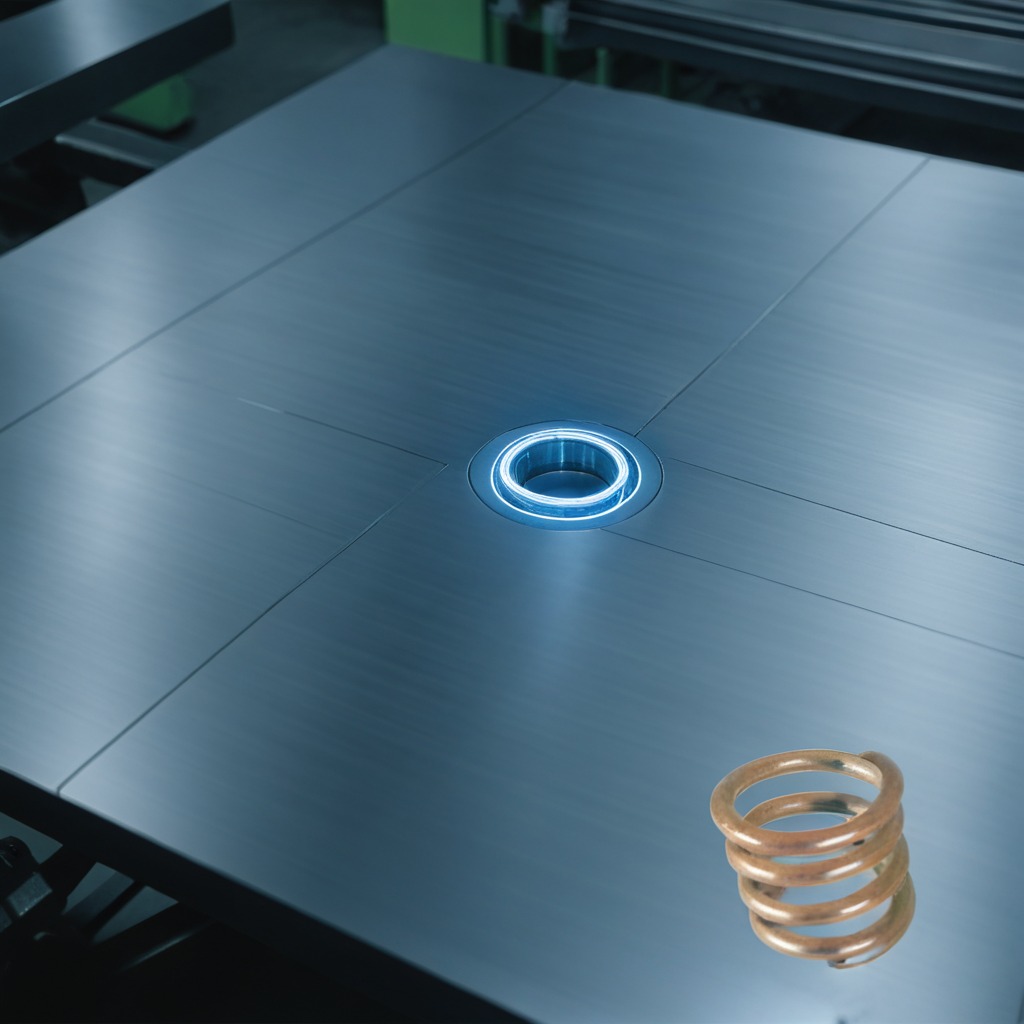
A coiled metal spring lies on a metal table in a machine shop under fluorescent lights.